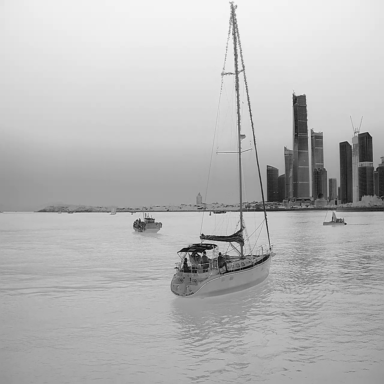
There are three sailboats in the infrared image.